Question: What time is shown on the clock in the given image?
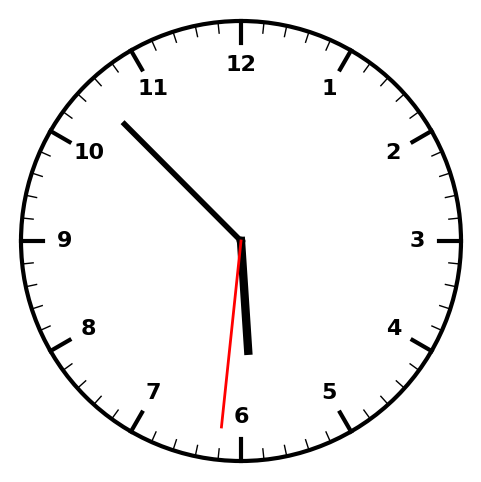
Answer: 05:52:31